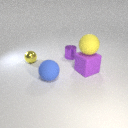
large purple rubber cube to the right of small yellow metal sphere